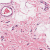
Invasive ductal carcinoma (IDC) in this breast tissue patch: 0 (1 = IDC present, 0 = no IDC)